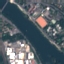
Label: River